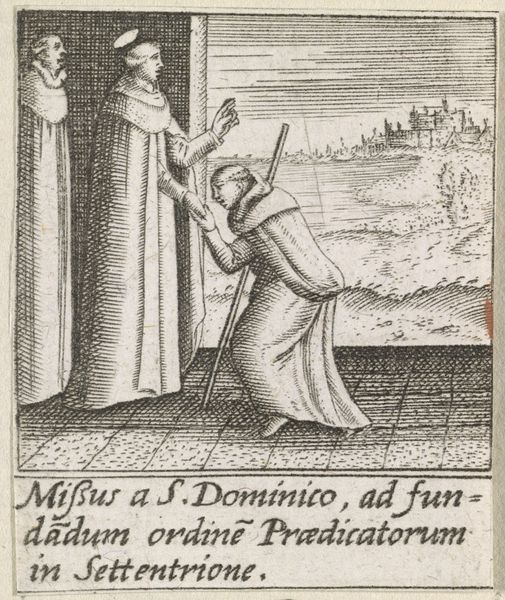
Titel: Monnik begroet de Heilige Hyacinthus van Polen
Künstler: Johann (I) Sadeler
Standort: Amsterdam
Institution: Rijksmuseum
Schlagwörter: architecture, church, hands, kiss, men, pope, priest, religious, robes, white, window, black, gray, grey, hallo, interior, robe, three, print, floor, hand, cloud, man, sky, background, field, landscape, nature, sea, water, houses, boy, feet, coast, grass, river, view, drawing, paper, black and white, castle, saint, door, city, beggar, buildings, monk, engraving, monks, medieval, religion, cane, bay, script, christian, carving, saints, stick, bow, beg, priests, latin, text, halo, tile, holy, tonsure, charity, medival, mercy, cowl, rod, whire, castl, preast, dominico, begar, dominic, s. dominico, settentrione, saint dominic, san domenico